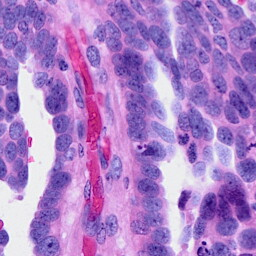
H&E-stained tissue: Ovarian